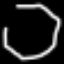
Label: octagon